Field crop: maize
Growth stage: 2
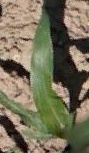
Species: maize